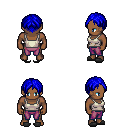
a pixel art fantasy rpg character, male body template, human, dark skin, white pirate shirt, magenta pants, blue parted hairstyle, gray slippers, four views (front, back, left, right), 2x2 character sprite sheet, small pixel art, hard edges, no anti-aliasing